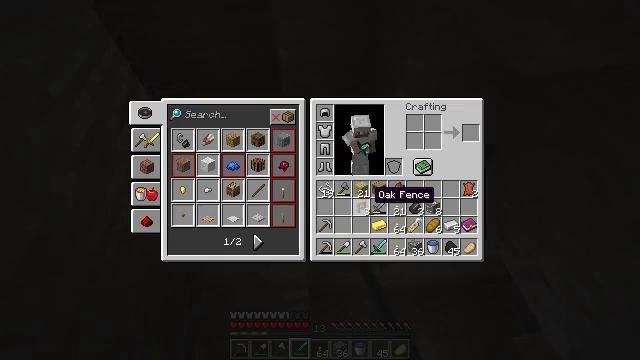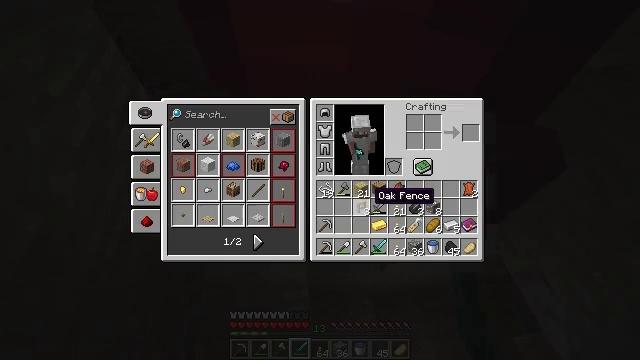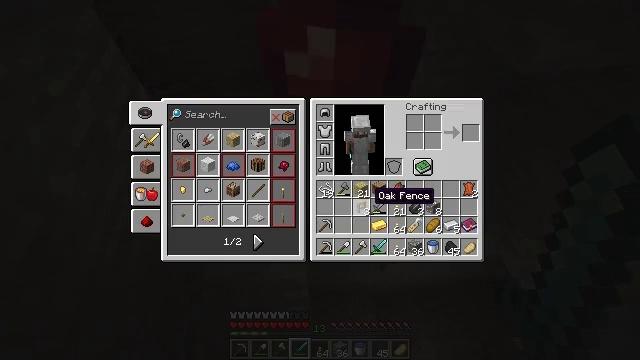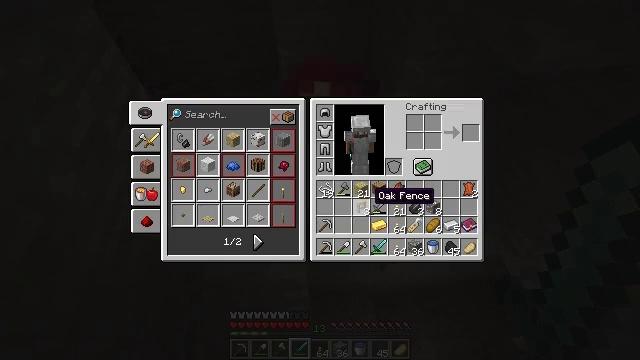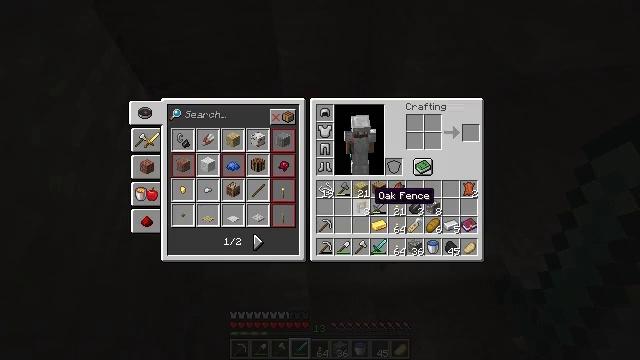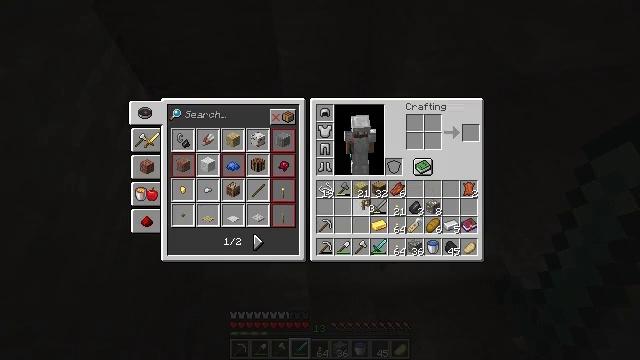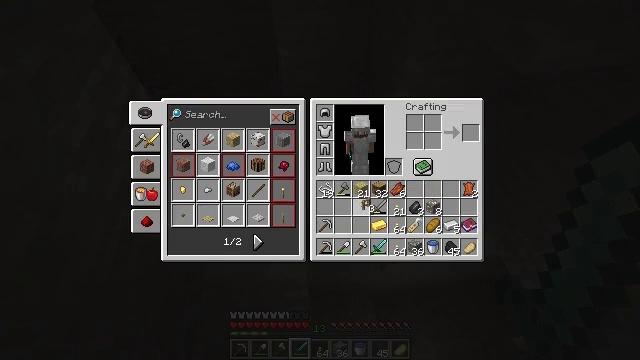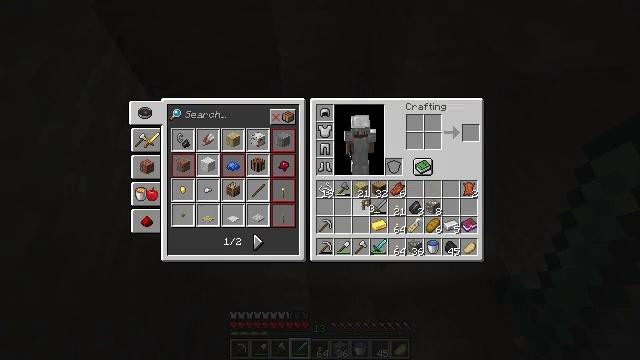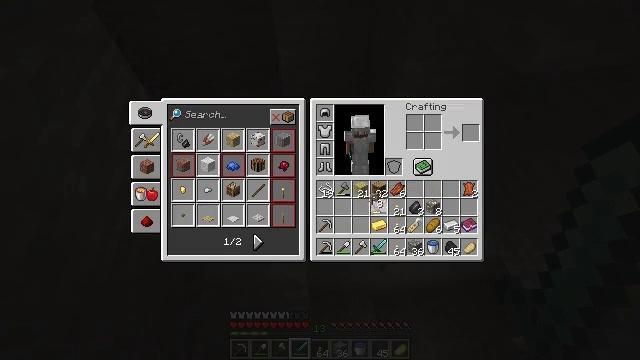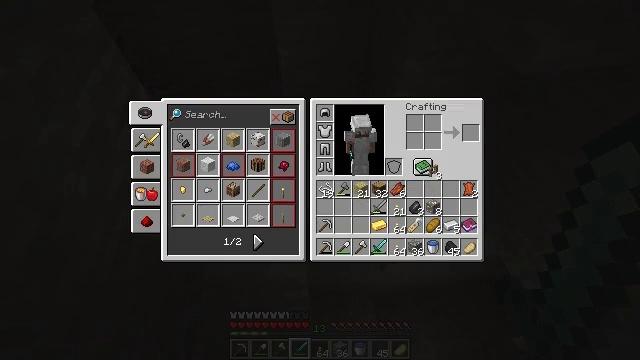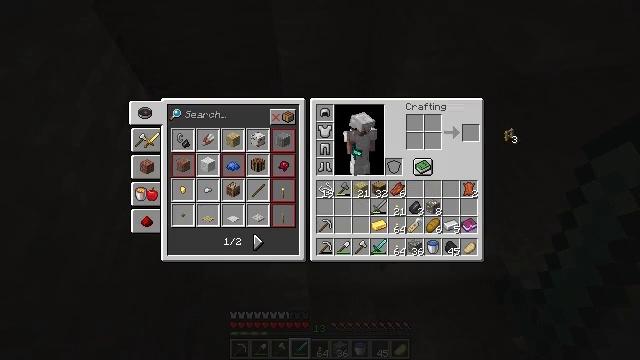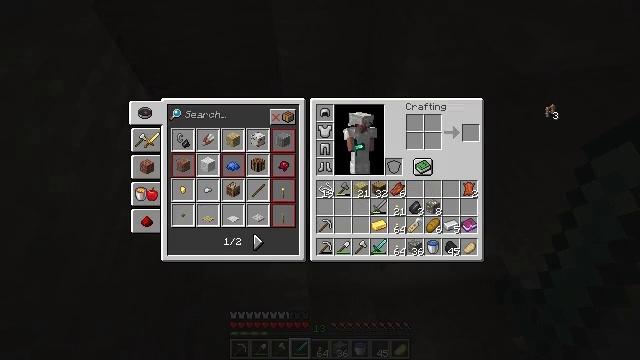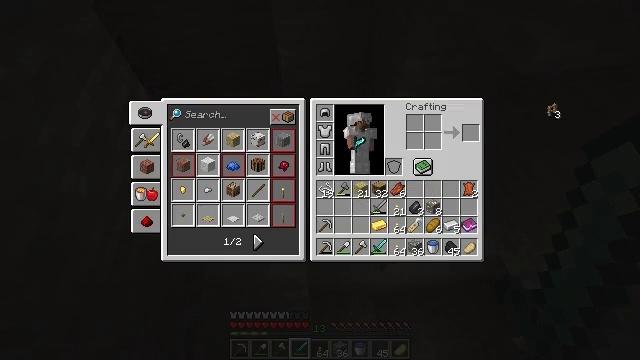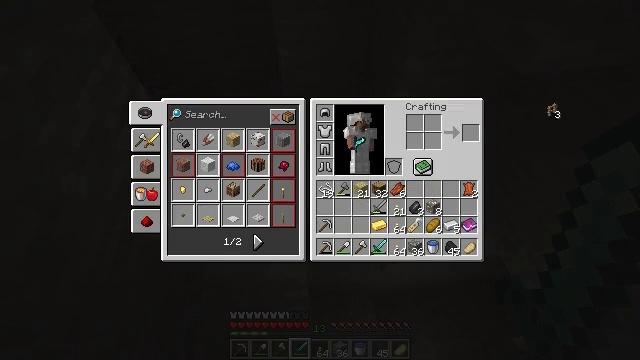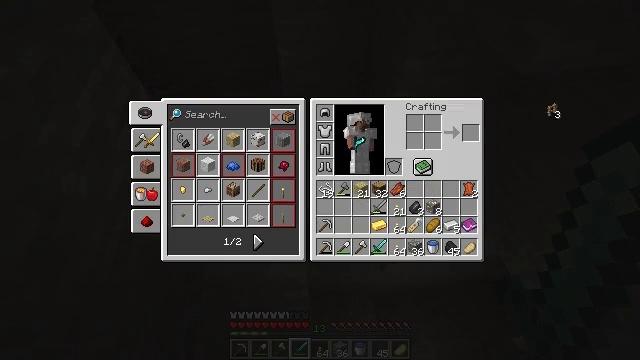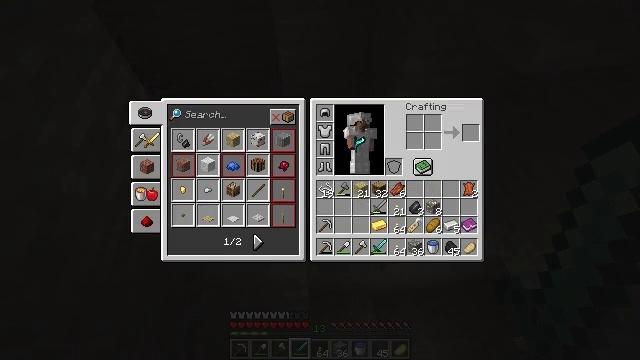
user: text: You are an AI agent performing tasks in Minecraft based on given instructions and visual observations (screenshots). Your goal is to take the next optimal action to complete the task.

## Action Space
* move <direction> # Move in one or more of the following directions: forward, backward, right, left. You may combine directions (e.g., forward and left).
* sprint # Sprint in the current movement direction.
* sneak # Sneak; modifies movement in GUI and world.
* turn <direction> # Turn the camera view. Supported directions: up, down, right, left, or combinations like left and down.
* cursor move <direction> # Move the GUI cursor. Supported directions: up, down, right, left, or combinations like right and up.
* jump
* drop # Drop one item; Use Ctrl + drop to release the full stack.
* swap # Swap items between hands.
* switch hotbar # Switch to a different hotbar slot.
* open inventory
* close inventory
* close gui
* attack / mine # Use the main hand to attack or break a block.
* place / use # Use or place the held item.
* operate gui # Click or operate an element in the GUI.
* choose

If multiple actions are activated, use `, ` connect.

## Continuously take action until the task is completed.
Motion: motion action
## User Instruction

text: Drop an oak fence.
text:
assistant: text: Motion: open gui
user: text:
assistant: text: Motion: no_op
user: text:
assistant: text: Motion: no_op
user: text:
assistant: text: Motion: no_op
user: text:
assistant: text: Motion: operate gui
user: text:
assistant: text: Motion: operate gui
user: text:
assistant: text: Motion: operate gui
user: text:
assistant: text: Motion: cursor move right
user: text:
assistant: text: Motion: cursor move right and up
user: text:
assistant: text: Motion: cursor move right and up
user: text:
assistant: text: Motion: cursor move right and up
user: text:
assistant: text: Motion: operate gui
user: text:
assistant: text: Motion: operate gui
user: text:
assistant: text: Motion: operate gui
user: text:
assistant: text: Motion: no_op
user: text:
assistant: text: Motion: no_op
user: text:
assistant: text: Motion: no_op
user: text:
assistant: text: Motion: cursor move left and down
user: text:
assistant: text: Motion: cursor move left
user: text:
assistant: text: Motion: no_op